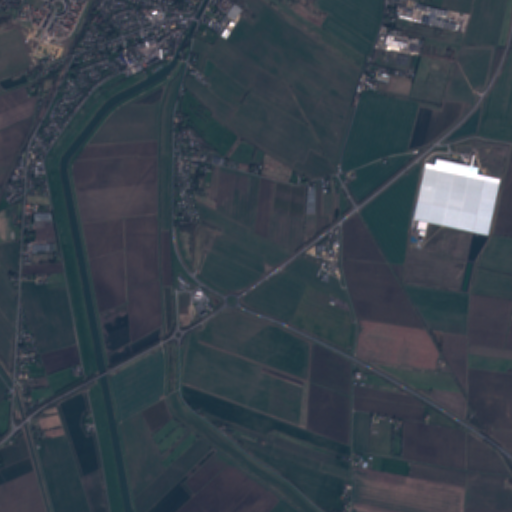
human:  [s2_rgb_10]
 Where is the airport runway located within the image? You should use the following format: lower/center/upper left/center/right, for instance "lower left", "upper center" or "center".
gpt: The airport runway is located in the lower right of the image.
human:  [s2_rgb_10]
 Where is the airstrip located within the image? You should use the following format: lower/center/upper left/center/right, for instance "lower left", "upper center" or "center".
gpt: The airstrip is located in the lower right of the image.
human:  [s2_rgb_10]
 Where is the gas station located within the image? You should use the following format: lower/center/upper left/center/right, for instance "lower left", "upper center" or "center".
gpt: The gas station is located in the upper center of the image.
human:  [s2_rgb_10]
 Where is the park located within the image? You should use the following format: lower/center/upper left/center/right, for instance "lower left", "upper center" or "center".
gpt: The park is located in the upper left of the image.
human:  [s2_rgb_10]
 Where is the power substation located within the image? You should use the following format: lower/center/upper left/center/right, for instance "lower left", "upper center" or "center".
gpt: The power substation is located in the upper right of the image.
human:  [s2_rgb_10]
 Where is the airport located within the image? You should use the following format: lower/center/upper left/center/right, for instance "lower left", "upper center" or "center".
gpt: There is no airport in the image.